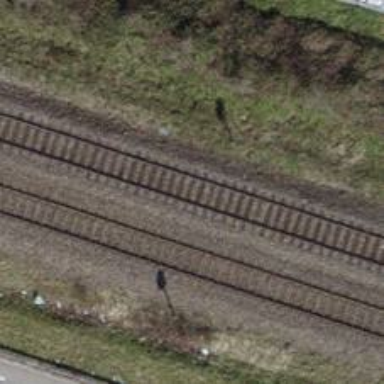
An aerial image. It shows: Railway milestone.